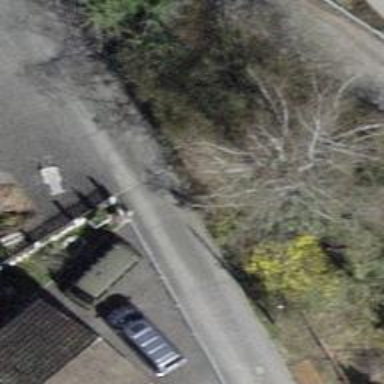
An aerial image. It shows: Residential road with asphalt surface.